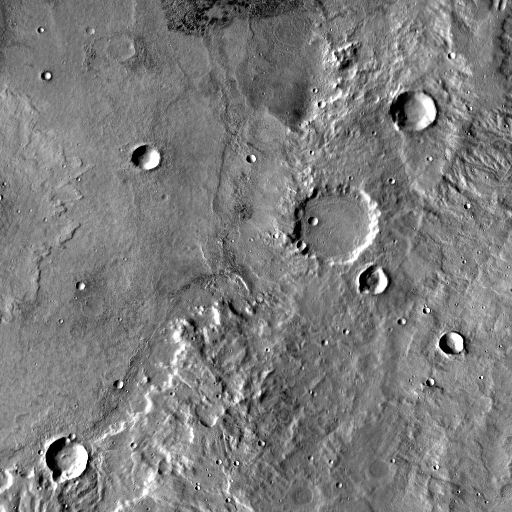
Crater classes present: Background, Other, Buried